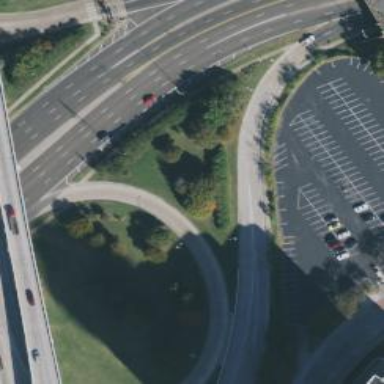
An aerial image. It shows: Secondary link road with separate sidewalks.